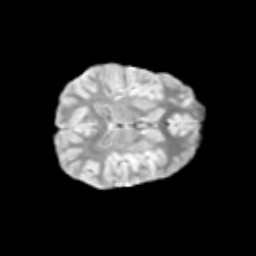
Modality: T2w
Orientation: axial
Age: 11
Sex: female
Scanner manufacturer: siemens
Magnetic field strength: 3 T
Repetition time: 3.8 s
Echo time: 0.07 s